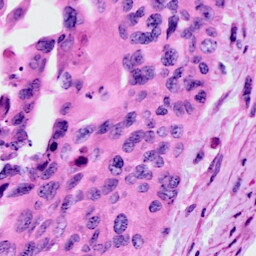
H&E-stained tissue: Cervix